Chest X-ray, AP view. Patient: 54 years old, sex M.
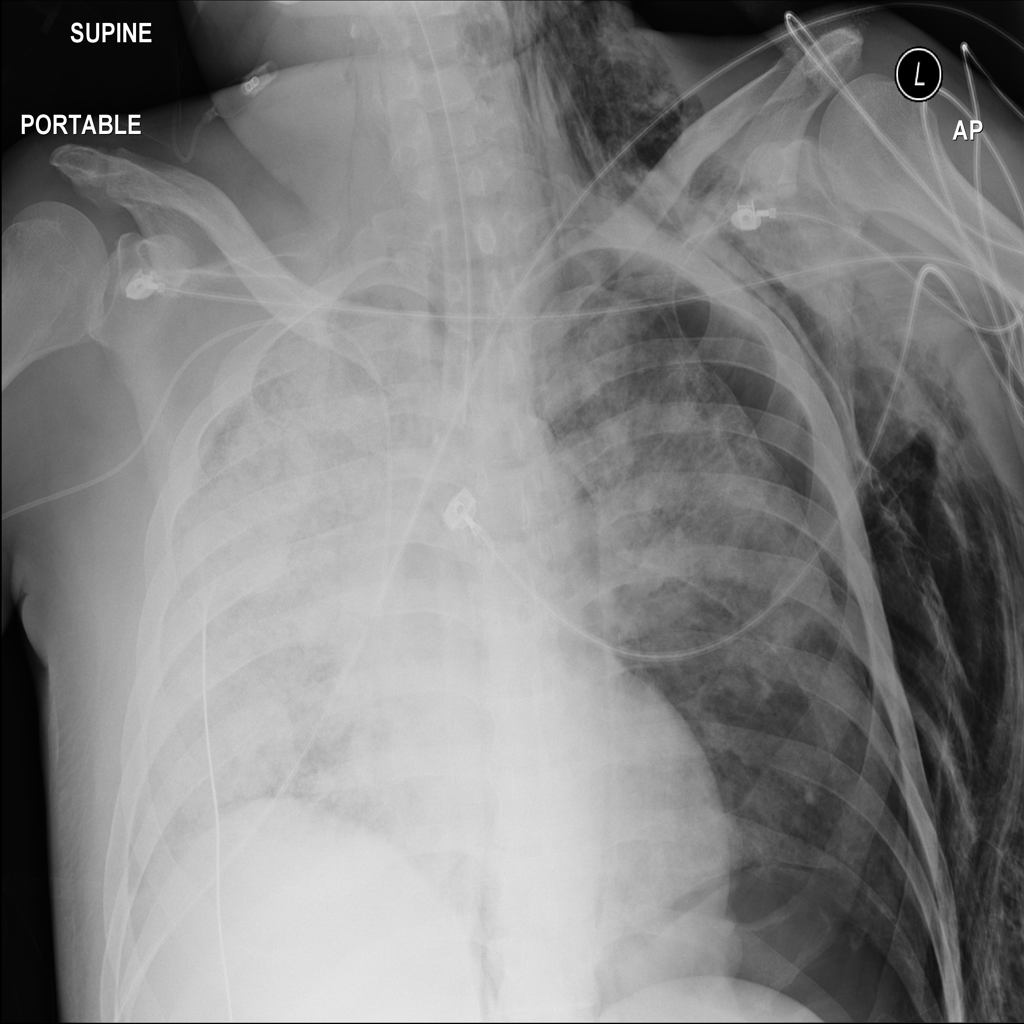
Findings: Pneumothorax